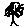
Label: tree